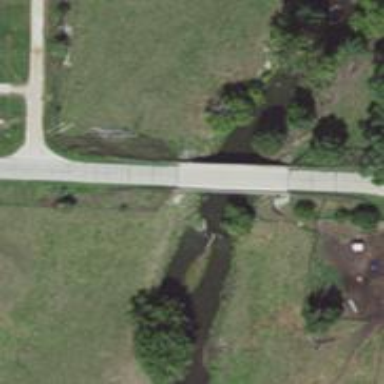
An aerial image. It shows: Secondary road crossing bridge.